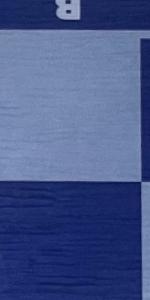
Label: Empty